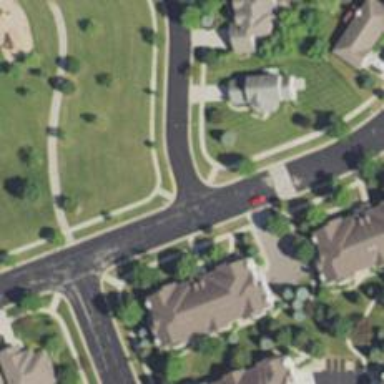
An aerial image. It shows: Asphalt footway with crossing.